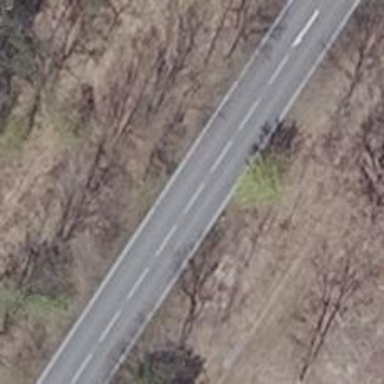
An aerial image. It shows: Primary road with asphalt surface.